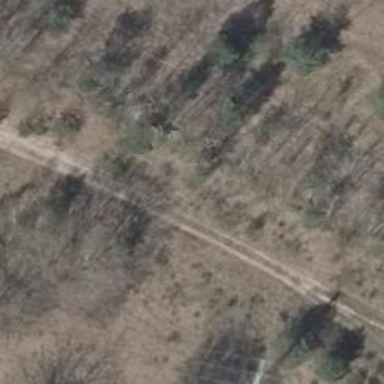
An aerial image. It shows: Abandoned railway.